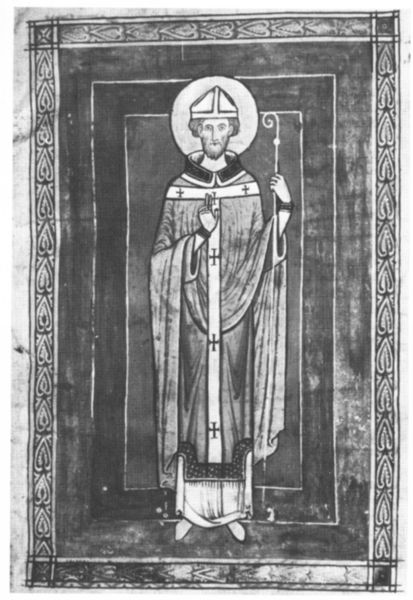
Titel: Heiligenviten
Institution: Cambridge, Corpus Christi College
Schlagwörter: gemälde, hand, mann, weiß, finger, geste, grau, hut, schwarz, tuch, muster, ornament, teppich, kappe, mütze, bibel, kragen, rahmen, kirche, gewand, kutte, mantel, stoff, rund, stock, füße, stab, bischof, church, hands, hat, pope, priest, religious, robes, white, black, collar, gray, grey, hair, old, portrait, robe, sprechen, wandgemälde, gown, pattern, ring, foto, buch, fuss, kreuz, religion, seite, gebet, kopie, schein, gestus, heiligenschein, kreuze, jesus, man, mittelalter, priester, segen, segnen, segnung, heiliger, mitra, eyes, feet, hirtenstab, drawing, heilig, frame, mouth, illustration, beard, saint, cross, human, arms, cape, cloak, toga, design, rectangles, squares, fingers, bischofsstab, book, christ, crucifix, evangelist, evangeliar, inkunabel, heilige, textilie, blessing, gesture, stick, standing, kirchenbild, staff, border, christendom, mantek, manuscript, bischofshut, halo, catholic, crosses, iconography, victory, barefoot, stained glass, brows, miter, leader, illuminated, aura, squres, portra, staf, kader, pij, mijter, kruis, squaries, illistration, hiberno saxon, insular